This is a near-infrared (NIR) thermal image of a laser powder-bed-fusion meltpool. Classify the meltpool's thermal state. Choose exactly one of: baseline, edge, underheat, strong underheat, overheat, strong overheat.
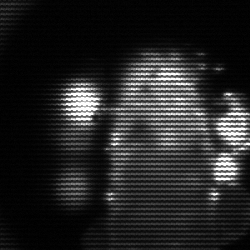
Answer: strong underheat